Aerial crown-view tile of a tropical tree (Barro Colorado Island, Panama), acquired 20250715:
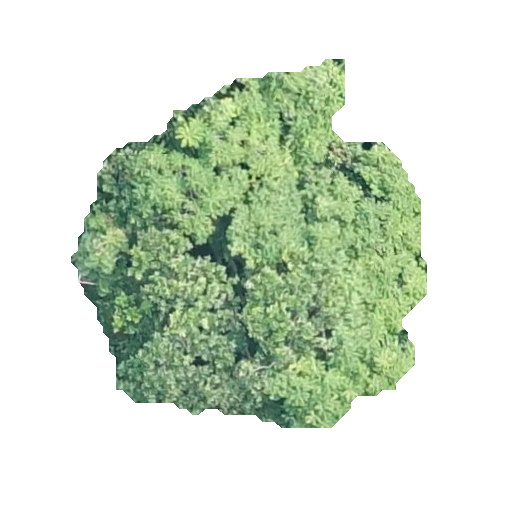
Species: Anacardium excelsum
GBIF accepted scientific name: Anacardium excelsum
Crown area: 138.973 m²